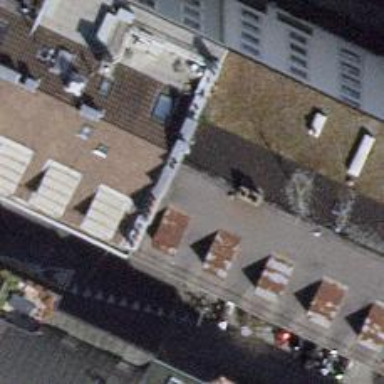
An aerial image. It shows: Clothing store.